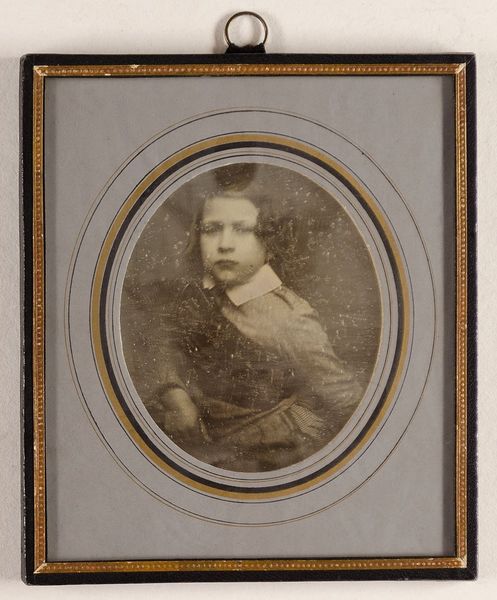
Titel: Großherzog Adolf von Mecklenburg-Strelitz in schottischer Tracht (Sohn der Prinzessin Augusta Caroline von Großbritannien)
Standort: Hamburg
Institution: Museum für Kunst und Gewerbe Hamburg
Schlagwörter: portrait, junge, foto, fotografie, photographie, herrscher, photo, herrscherin, herrscherbildnis, lichtbild, daguerreotypie, bildwerke, landesherr, angewandte und bildende kunst, hessische systematik, porträt, porträtfotografie, porträtphotographie, hüftbild, landesherrin, großherzog